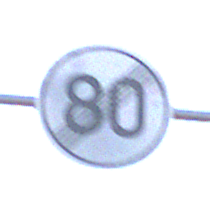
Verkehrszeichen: EndeGeschwindigkeit80
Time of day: SunriseSunset
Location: Outdoor (Nature)
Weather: Clear
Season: NotSpecified
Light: Natural